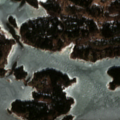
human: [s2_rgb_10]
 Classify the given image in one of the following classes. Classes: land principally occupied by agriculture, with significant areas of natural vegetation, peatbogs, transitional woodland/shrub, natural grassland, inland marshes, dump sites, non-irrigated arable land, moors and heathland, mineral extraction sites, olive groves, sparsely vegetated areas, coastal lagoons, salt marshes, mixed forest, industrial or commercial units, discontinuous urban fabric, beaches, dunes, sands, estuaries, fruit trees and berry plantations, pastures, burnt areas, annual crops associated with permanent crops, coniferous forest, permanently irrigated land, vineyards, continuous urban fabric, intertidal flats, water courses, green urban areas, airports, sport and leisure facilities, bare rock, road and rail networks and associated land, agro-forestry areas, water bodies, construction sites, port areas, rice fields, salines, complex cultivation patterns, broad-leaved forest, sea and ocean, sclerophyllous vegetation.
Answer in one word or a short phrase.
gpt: sport and leisure facilities, coniferous forest, mixed forest, sea and ocean